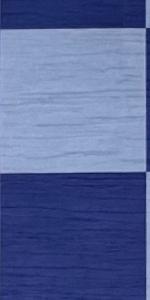
Label: Empty